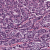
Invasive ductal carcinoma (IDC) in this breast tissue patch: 1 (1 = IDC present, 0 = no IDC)